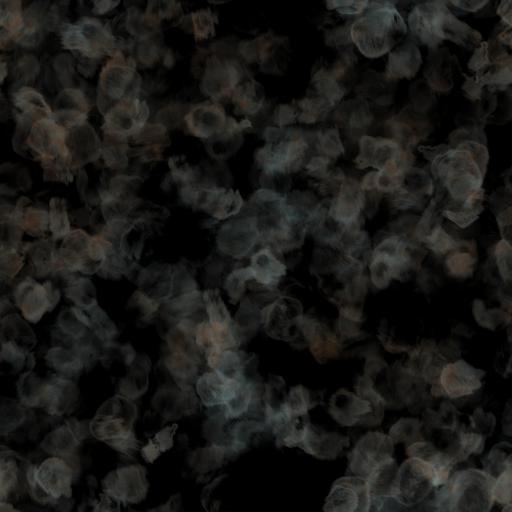
Tags: dirt dirty finger fingerprints imperfection imperfections print smear smudge surface